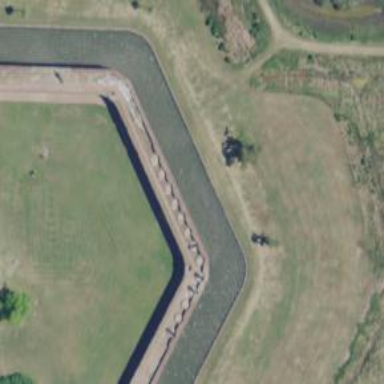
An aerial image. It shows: Historic gun emplacement.